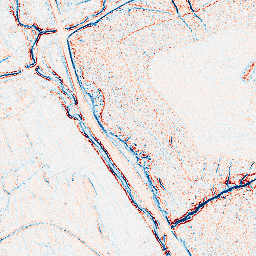
Category: edge_preserving
Decomposition family: bilateral
Decomposition parameters: d: 5
sigma_color: 150
sigma_space: 100
Upsampling method: cubic_catmull_rom
Upsampling parameters: scale: 8
Upsampling scale: 8